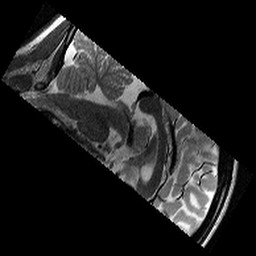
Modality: T2w
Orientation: sagittal
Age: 11
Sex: male
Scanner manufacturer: siemens
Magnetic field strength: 3 T
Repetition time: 9.23 s
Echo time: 0.067 s